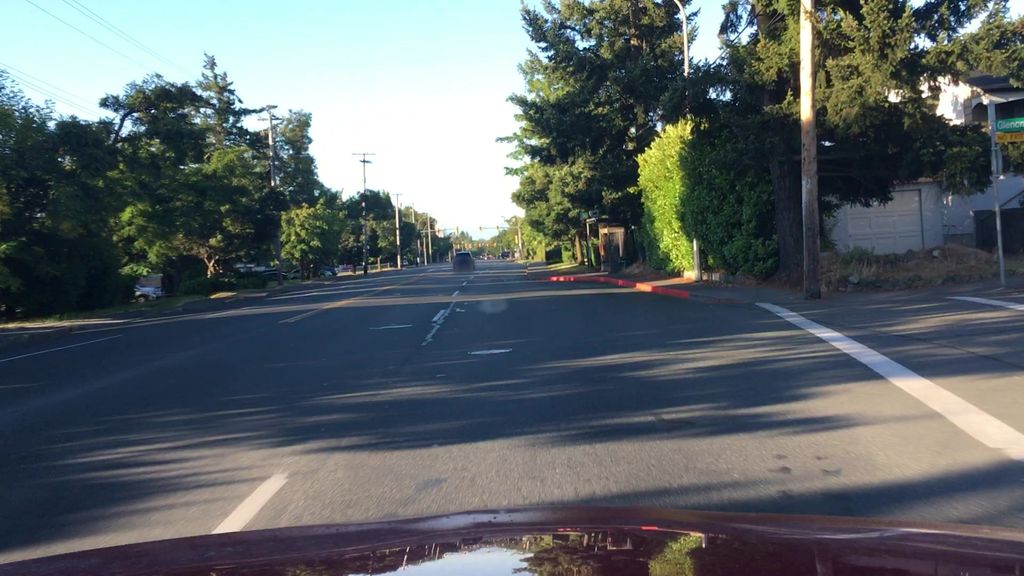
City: victoria